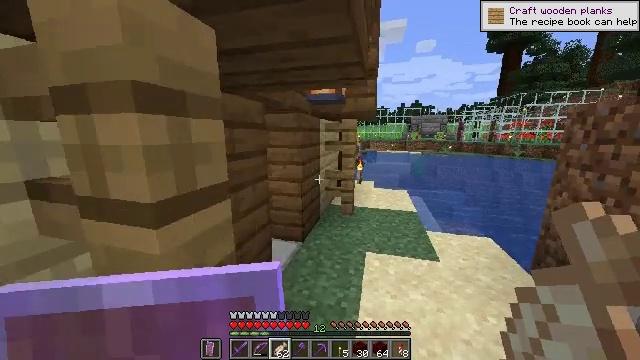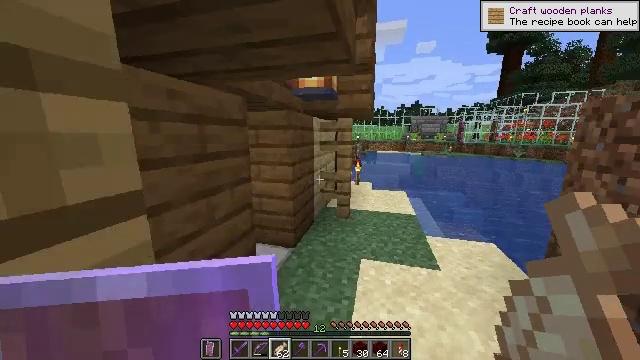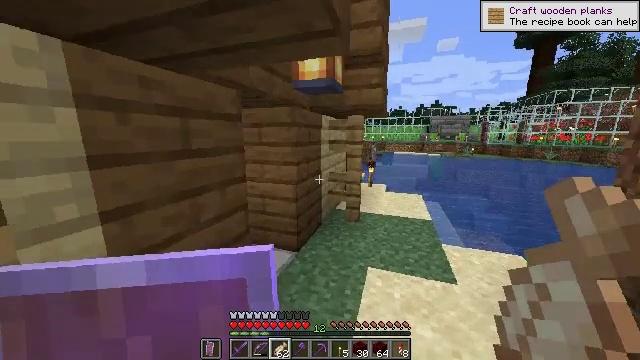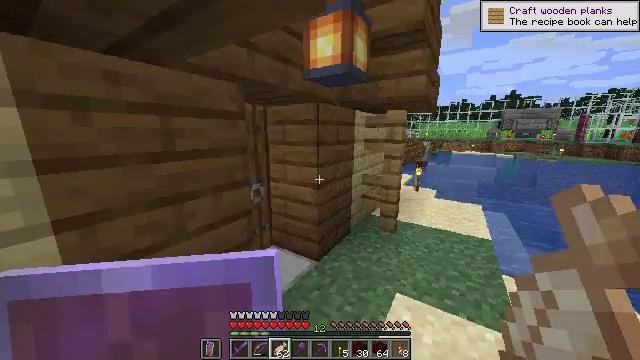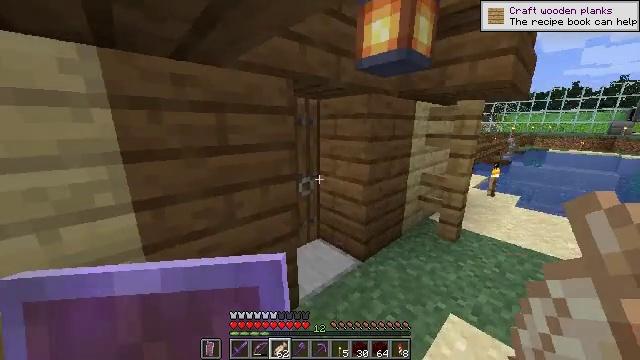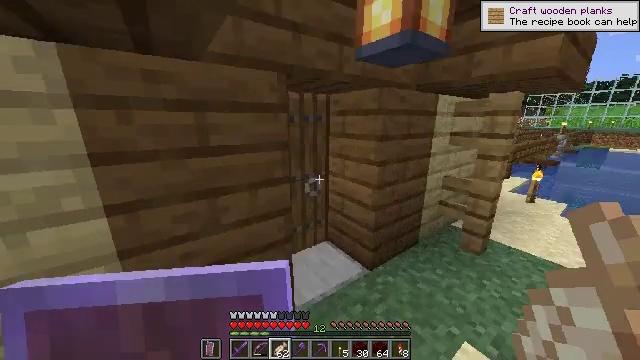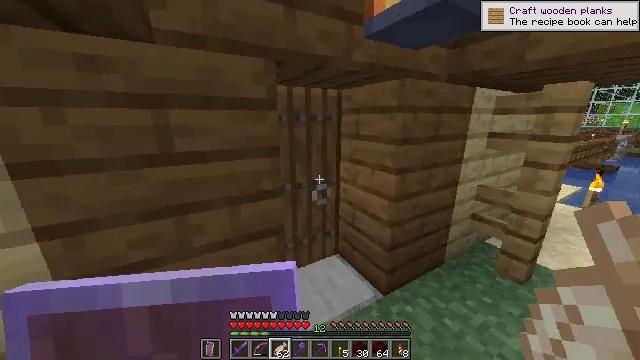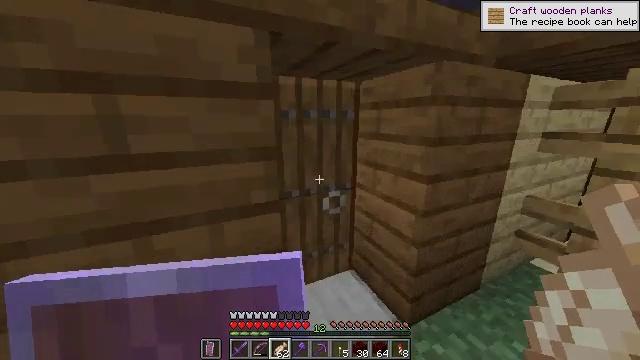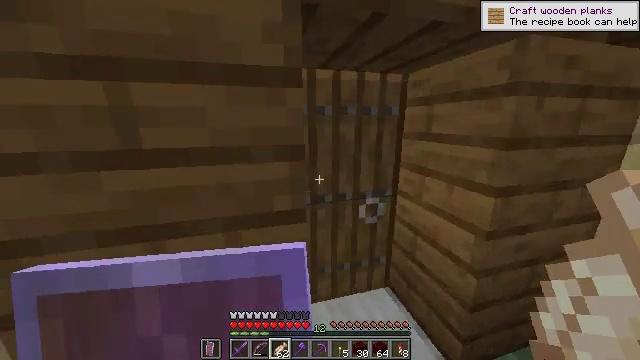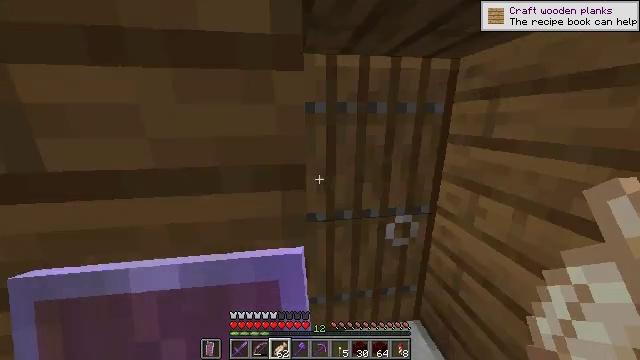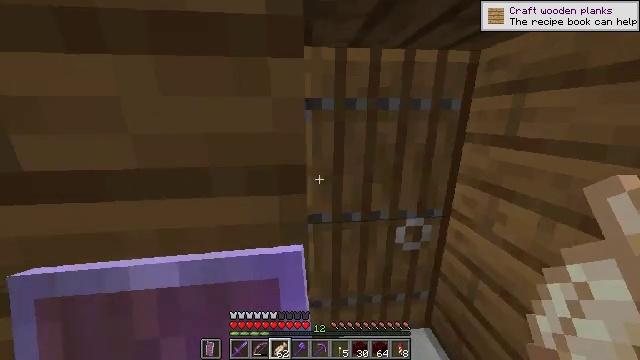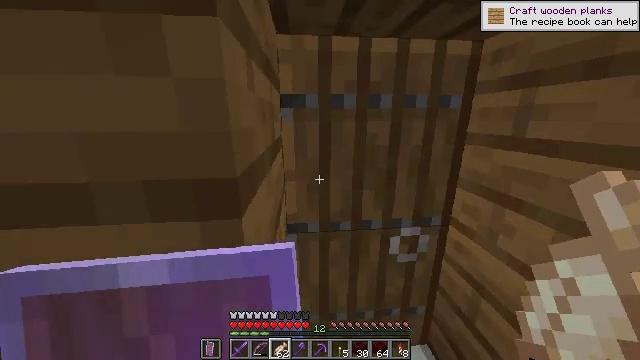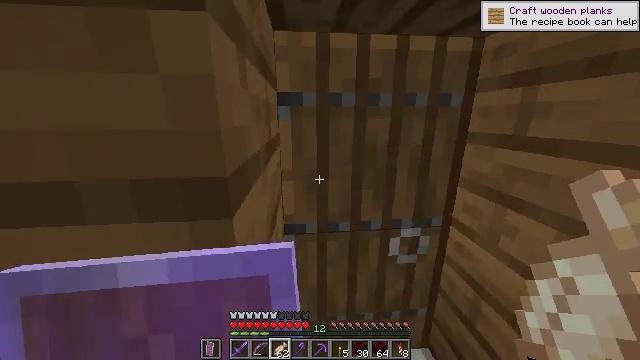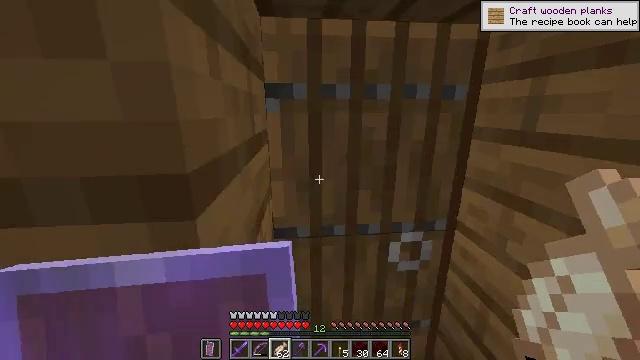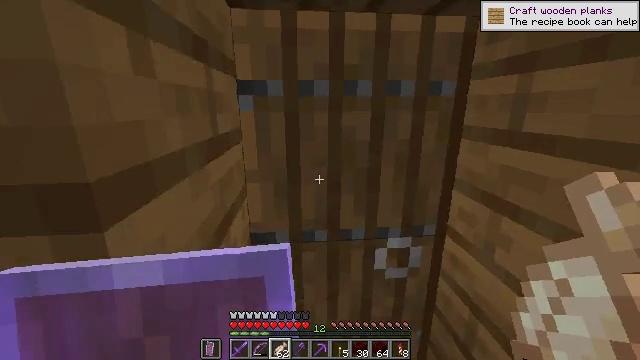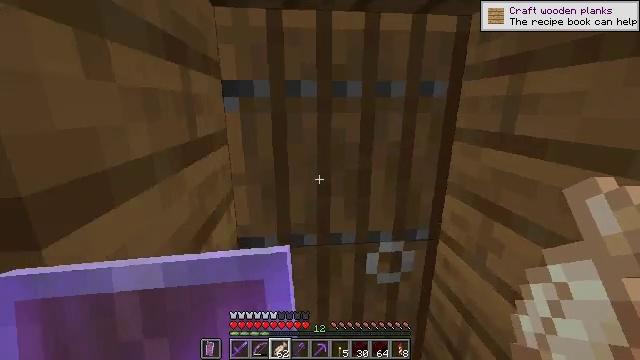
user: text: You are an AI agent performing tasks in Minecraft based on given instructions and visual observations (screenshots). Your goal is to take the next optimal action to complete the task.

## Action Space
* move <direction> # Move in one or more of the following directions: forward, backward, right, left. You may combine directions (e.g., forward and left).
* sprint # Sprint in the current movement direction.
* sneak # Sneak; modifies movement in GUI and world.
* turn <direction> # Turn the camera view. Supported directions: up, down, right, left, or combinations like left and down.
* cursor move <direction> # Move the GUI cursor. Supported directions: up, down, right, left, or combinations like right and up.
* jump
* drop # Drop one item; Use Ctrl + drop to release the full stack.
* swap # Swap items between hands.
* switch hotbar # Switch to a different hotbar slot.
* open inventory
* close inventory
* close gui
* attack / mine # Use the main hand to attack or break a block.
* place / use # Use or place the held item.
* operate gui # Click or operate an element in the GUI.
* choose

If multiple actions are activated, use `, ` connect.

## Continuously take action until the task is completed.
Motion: motion action
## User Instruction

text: craft item red nether bricks
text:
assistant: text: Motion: move forward and move right, sprint
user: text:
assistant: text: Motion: move forward and move right, sprint, turn left
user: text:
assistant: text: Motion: move forward and move right, sprint, turn left
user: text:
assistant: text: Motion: move forward and move right, sprint, turn left and down
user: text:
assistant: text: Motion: move forward, sprint, turn left and down
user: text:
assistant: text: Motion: move forward, sprint, turn left
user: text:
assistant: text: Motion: move forward, sprint, turn left
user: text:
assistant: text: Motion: move forward, sprint, turn left
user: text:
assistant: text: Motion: move forward, sprint, turn left
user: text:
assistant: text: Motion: move forward, sprint, turn left
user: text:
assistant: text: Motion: move forward, sprint
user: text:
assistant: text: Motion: move forward, sprint
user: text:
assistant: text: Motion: move forward, sprint
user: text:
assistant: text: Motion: move forward and move right, sprint
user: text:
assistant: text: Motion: move forward and move right, sprint
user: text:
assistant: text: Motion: move forward and move right, sprint
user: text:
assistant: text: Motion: move forward and move right, sprint
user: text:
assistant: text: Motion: move forward and move right, sprint, use / place
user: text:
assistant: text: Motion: move forward, sprint, use / place
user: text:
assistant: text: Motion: move forward, sprint, use / place
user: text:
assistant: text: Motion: move forward, sprint
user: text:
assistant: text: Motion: move forward, sprint
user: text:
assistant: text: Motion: move forward, sprint
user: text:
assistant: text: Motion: move forward, sprint, turn left
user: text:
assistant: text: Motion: move forward, sprint, turn left
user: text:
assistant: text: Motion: move forward, sprint, turn left
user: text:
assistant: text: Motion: move forward, sprint
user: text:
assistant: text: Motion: move forward, sprint
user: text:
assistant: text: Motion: move forward, sprint, turn left
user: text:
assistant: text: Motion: move forward, sprint, turn left and down